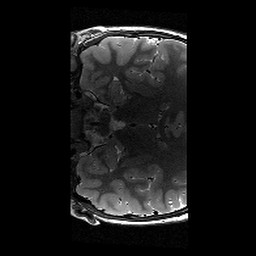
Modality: T2w
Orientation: coronal
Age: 11
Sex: male
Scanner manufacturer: siemens
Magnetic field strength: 3 T
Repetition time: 9.23 s
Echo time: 0.067 s